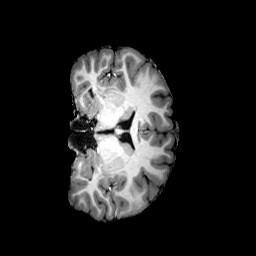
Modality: T1w
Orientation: coronal
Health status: ill
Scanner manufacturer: siemens
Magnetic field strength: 3 T
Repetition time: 2 s
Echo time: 0.00303 s